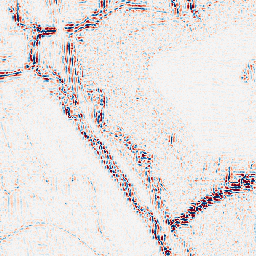
Category: wavelet
Decomposition family: wavelet_reverse_biorthogonal
Decomposition parameters: wavelet: rbio2.4
level: 2
Upsampling method: bicubic
Upsampling parameters: scale: 4
Upsampling scale: 4